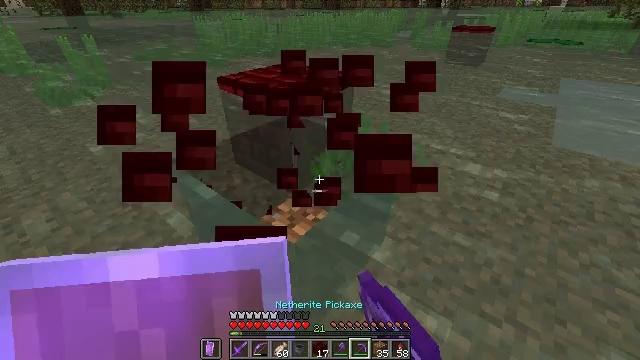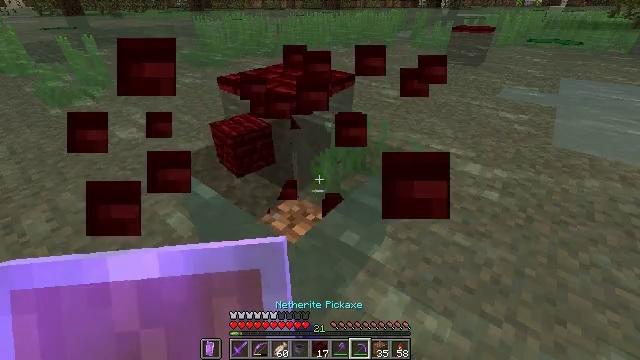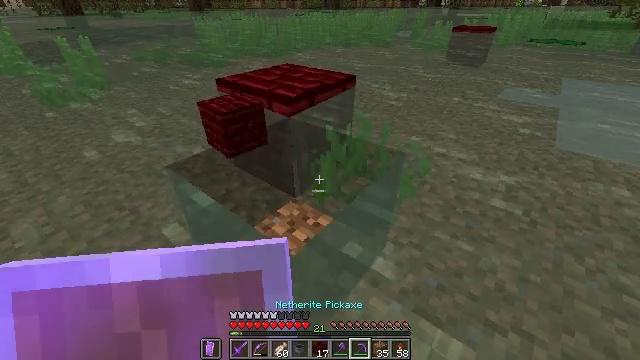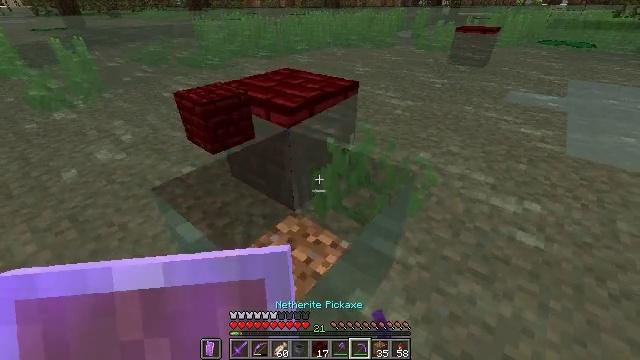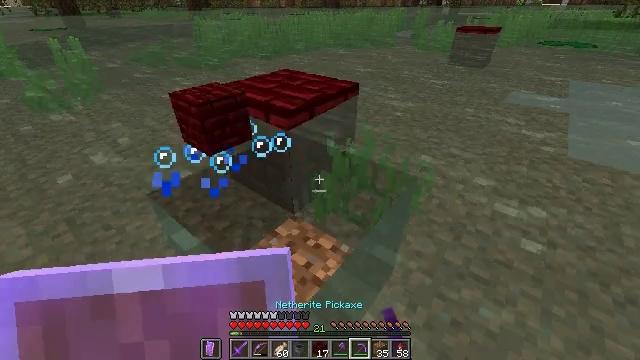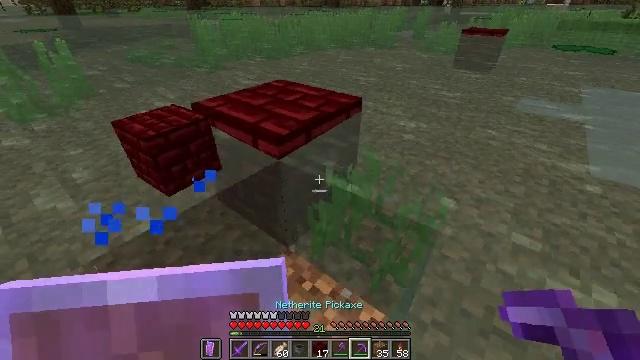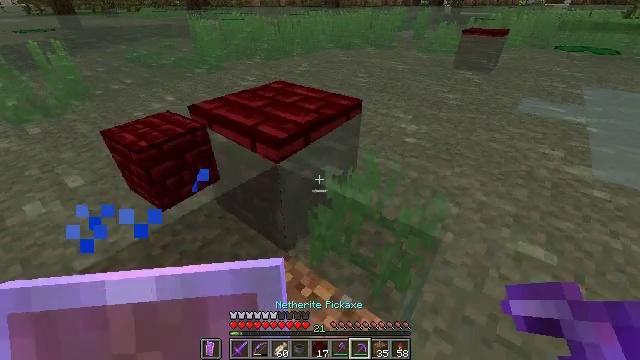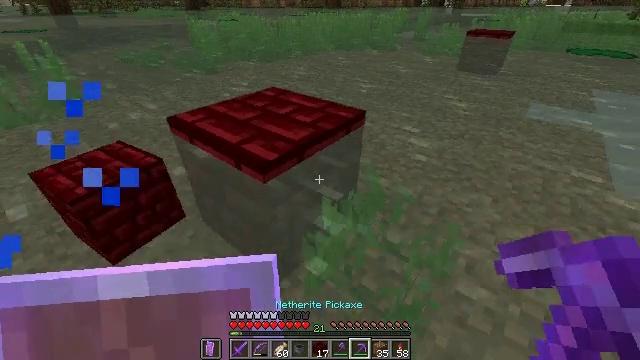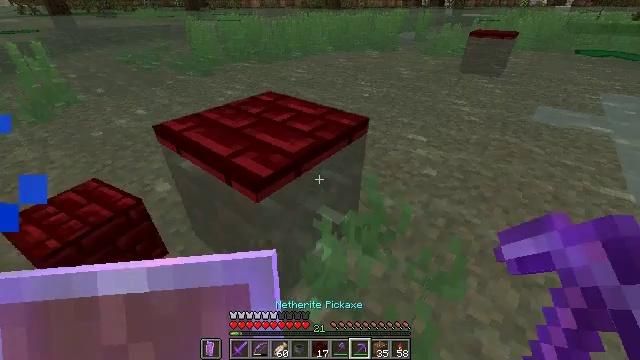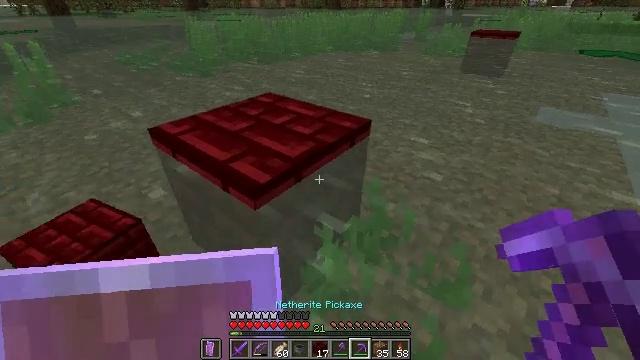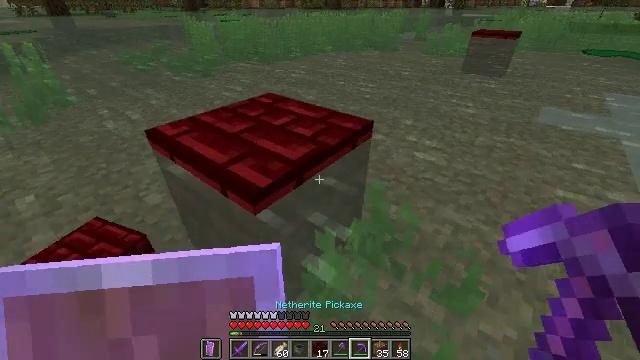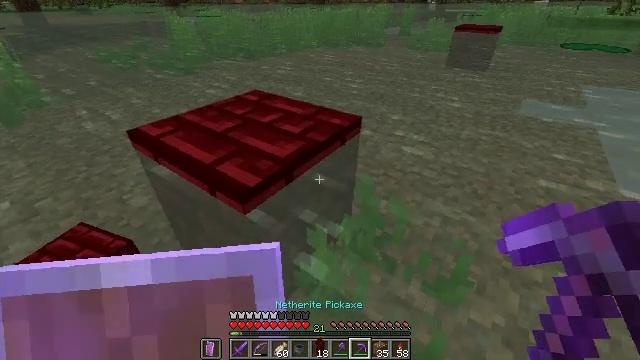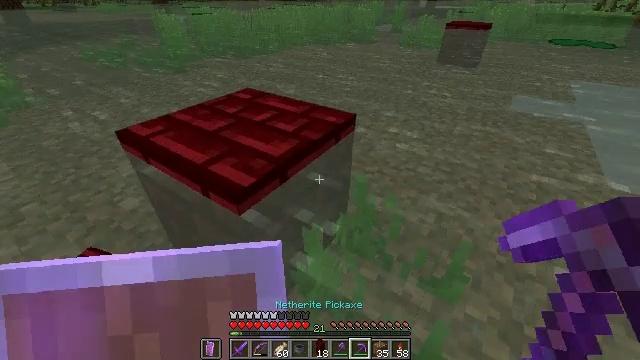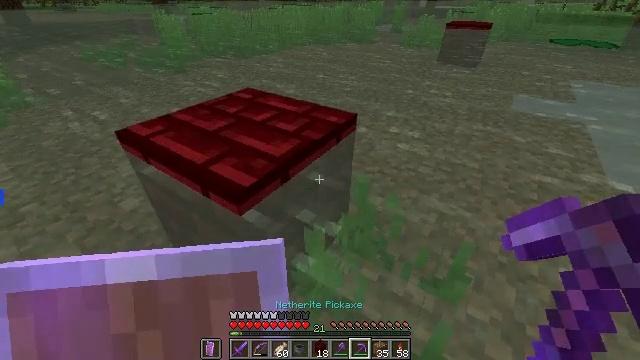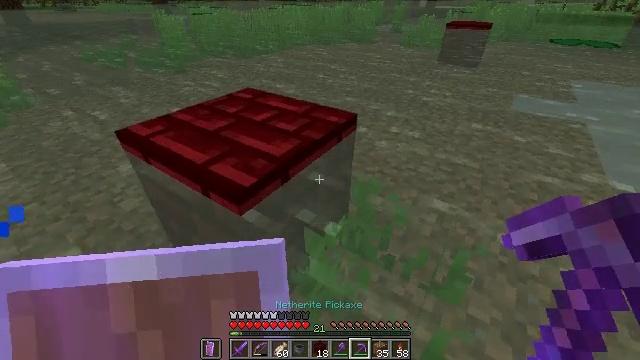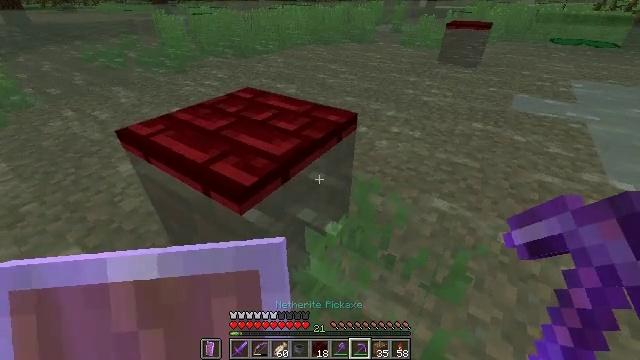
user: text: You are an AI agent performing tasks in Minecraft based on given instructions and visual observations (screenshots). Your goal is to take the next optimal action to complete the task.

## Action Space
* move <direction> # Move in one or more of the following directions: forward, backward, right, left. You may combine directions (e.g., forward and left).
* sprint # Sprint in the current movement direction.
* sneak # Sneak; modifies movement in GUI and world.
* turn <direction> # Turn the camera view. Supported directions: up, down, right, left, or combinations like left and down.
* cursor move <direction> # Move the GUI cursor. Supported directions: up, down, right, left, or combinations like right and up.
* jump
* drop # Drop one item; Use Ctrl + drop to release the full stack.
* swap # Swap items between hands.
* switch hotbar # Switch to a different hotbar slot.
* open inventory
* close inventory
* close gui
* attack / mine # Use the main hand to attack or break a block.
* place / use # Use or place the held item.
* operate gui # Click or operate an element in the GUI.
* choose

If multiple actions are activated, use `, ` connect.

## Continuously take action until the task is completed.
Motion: motion action
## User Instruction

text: Collect seagrass by hand or tool.
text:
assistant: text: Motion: no_op
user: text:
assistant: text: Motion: move forward
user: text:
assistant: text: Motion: move forward
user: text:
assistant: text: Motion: move forward
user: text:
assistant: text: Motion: move forward
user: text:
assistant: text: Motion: move forward
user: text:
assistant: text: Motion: move forward
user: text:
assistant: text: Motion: no_op
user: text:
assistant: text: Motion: no_op
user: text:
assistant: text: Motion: no_op
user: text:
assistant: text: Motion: turn right
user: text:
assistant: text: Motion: turn right
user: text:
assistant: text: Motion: no_op
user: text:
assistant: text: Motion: no_op
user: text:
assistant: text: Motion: no_op
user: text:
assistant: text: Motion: no_op
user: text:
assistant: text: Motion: turn right
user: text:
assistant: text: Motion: move back
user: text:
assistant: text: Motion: move back
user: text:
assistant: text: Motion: move back
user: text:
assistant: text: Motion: move back
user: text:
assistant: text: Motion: no_op
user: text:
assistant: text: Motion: no_op
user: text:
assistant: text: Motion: no_op
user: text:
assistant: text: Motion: no_op
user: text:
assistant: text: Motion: no_op
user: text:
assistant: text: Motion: no_op
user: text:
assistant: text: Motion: no_op
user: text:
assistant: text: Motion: no_op
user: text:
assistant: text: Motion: no_op